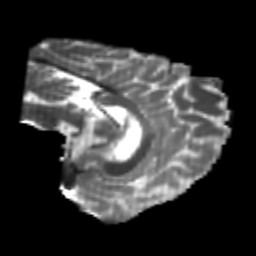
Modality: T2w
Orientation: sagittal
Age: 21
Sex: male
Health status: healthy
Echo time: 0.074 s